Aerial crown-view tile of a tropical tree (Barro Colorado Island, Panama), acquired 20250414:
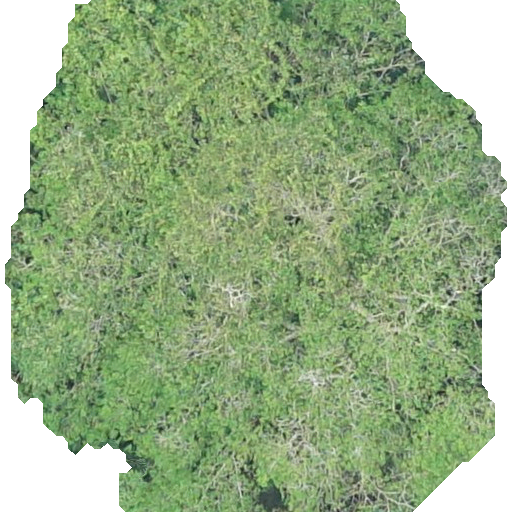
Species: Hura crepitans
GBIF accepted scientific name: Hura crepitans
Crown area: 341.485 m²